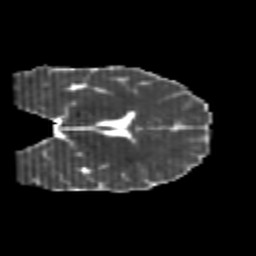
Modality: MD
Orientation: coronal
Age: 24
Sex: male
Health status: healthy
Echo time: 0.074 s